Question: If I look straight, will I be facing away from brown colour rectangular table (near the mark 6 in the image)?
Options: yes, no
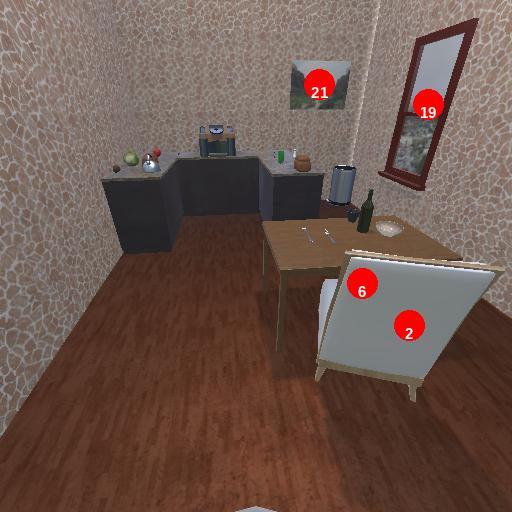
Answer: yes